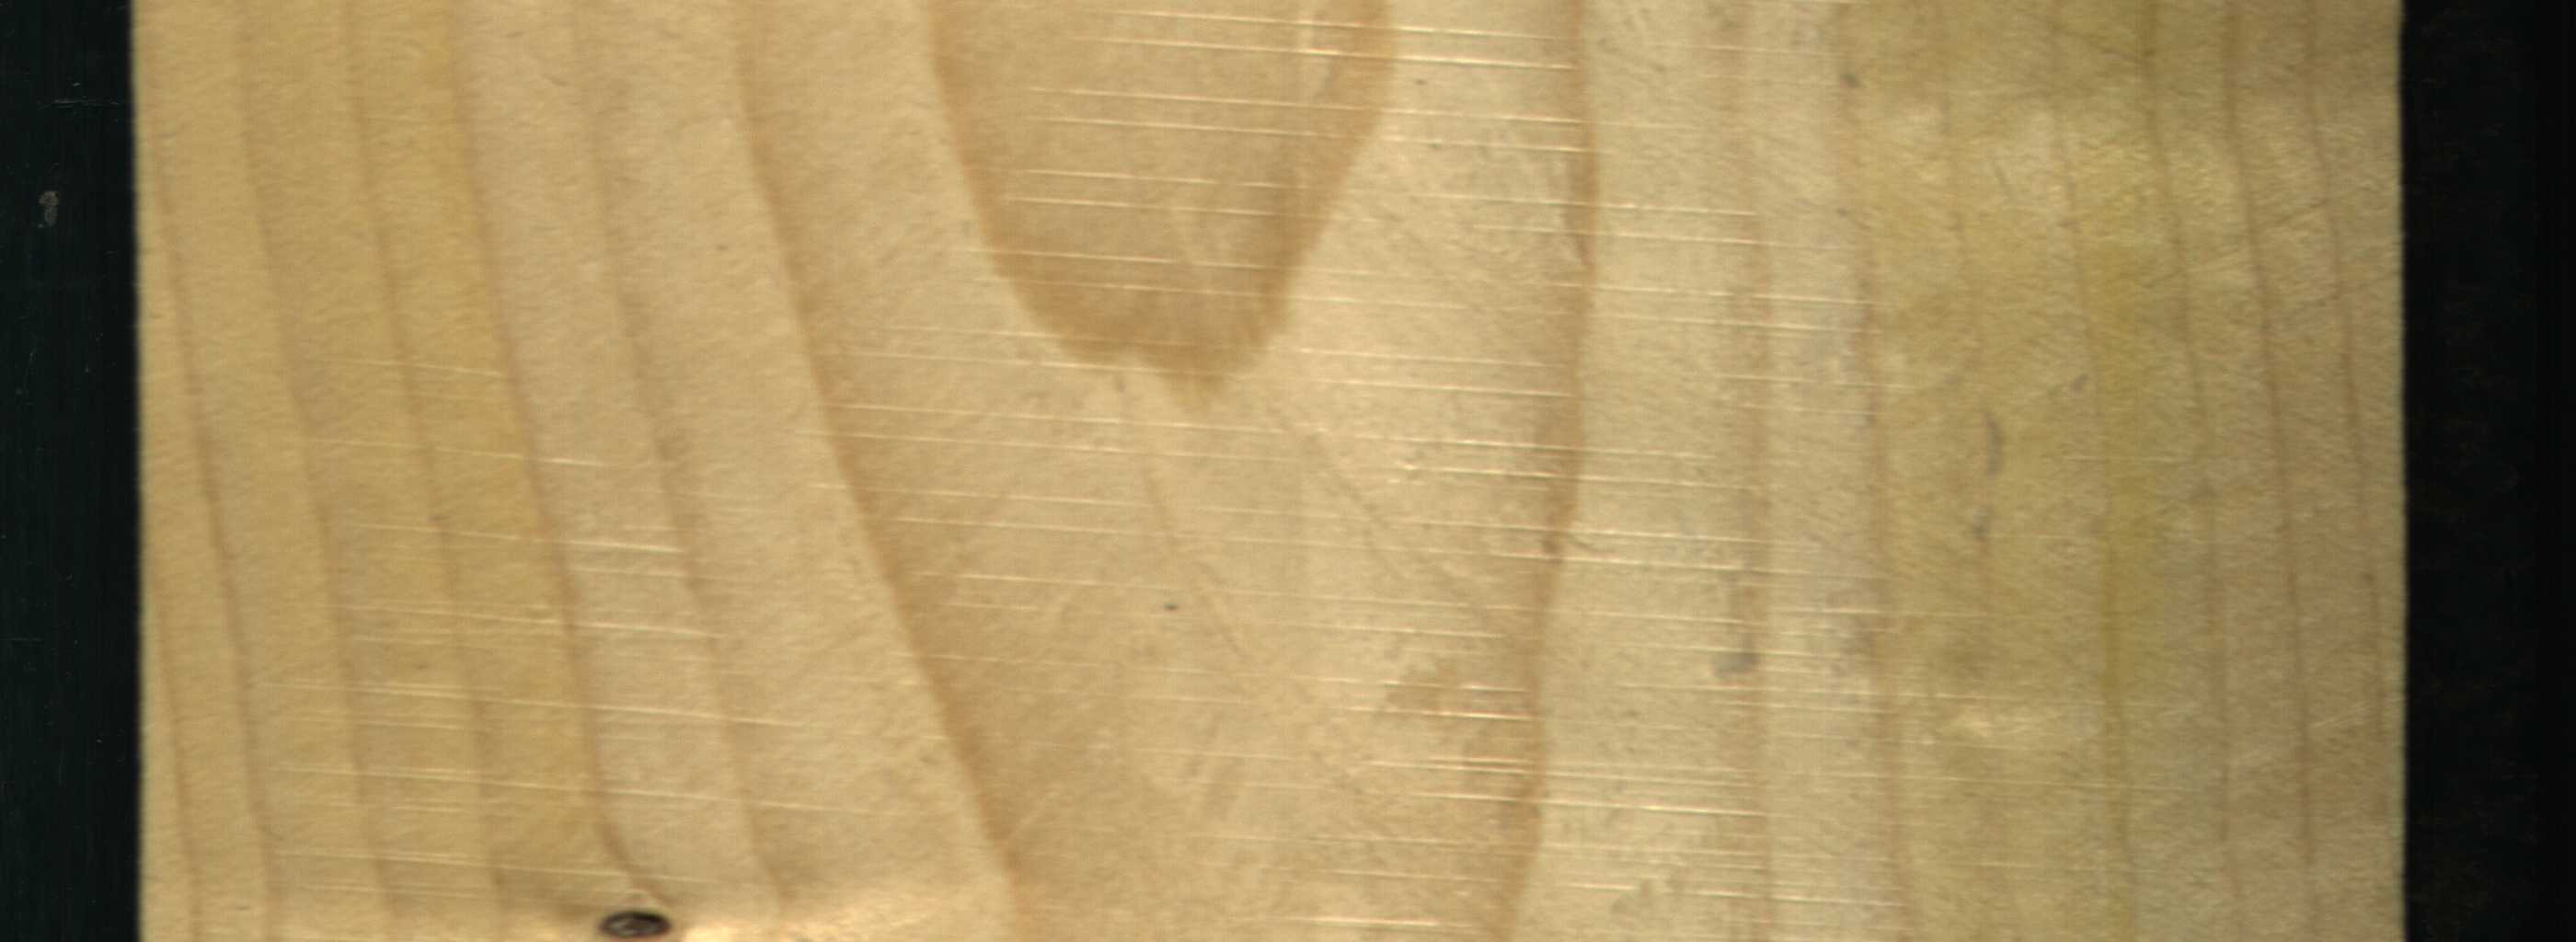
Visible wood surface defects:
Dead_Knot